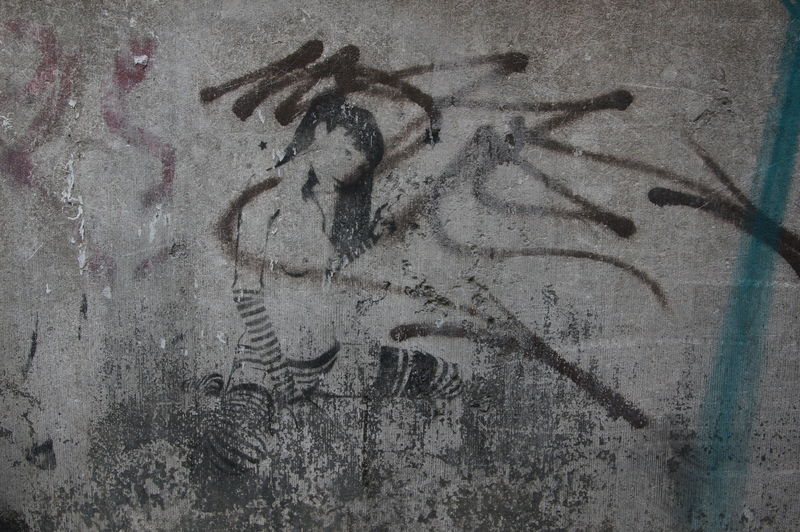
Titel: Girl
Standort: Ghent
Schlagwörter: akt, nackt, mädchen, busen, frau, schwarz, zeichnung, hose, jung, wand, haare, tag, wandmalerei, streifen, halbakt, strümpfe, tusche, beton, asien, unterhose, kniestrümpfe, slip, schablone, ringel, graffiti, grafitti, street art, graffitti, waldspraying